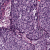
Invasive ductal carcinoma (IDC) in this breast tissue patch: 0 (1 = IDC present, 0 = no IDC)